Interaction volume radius: 10 \u00c5
Interaction volume height: 15 \u00c5
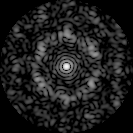
Disorder parameter: 0.666